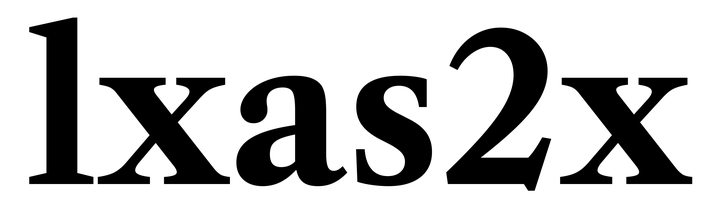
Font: LibreCaslonText_Bold